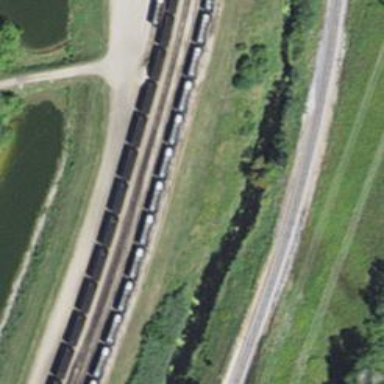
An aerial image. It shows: Railway yard used for servicing trains.